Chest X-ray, AP view. Patient: 58 years old, sex M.
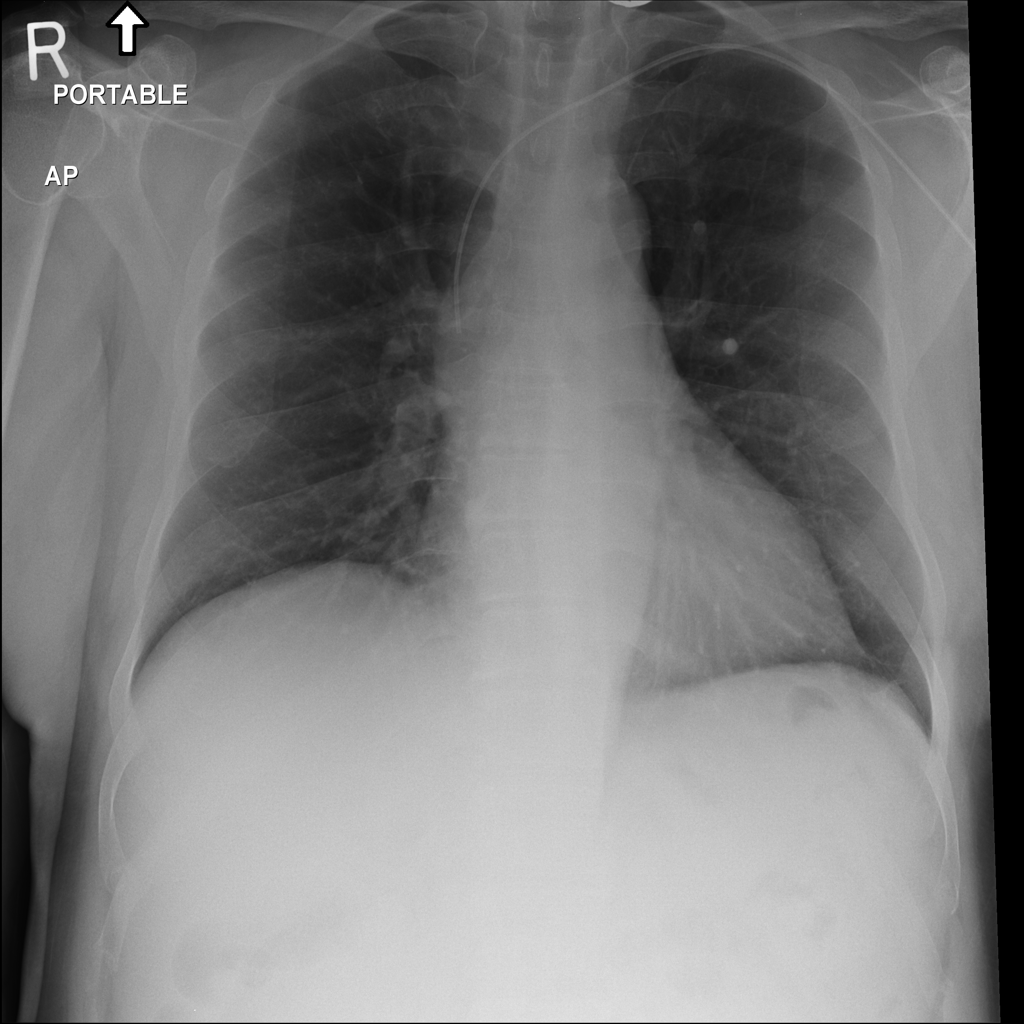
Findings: No Finding